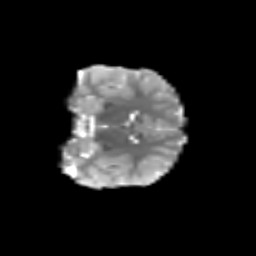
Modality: T2w
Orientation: coronal
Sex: female
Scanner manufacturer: siemens
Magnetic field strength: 3 T
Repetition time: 5 s
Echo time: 0.071 s